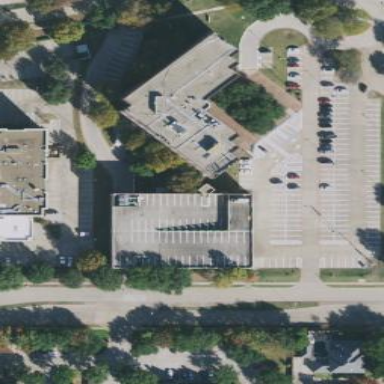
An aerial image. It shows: College building.